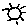
Label: sun